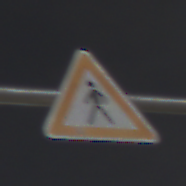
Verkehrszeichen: FussgaengerRechts
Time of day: Night
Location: Outdoor (Urban)
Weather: PartlyCloudy
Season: NotSpecified
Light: Artificial